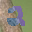
Label: 2